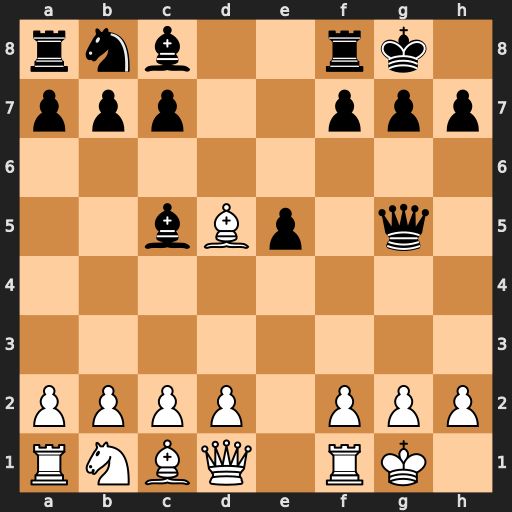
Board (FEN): rnb2rk1/ppp2ppp/8/2bBp1q1/8/8/PPPP1PPP/RNBQ1RK1
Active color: w
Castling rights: -
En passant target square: -
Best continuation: d4 Qg6 dxc5